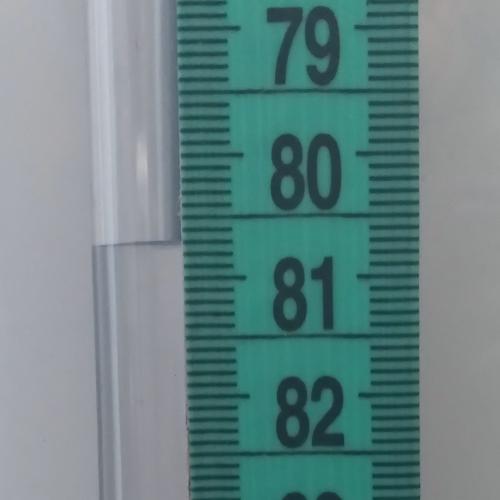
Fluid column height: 80.7 cm